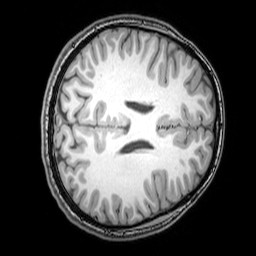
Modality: T1w
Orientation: axial
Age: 20
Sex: female
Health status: healthy
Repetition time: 0.081 s
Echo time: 0.037 s